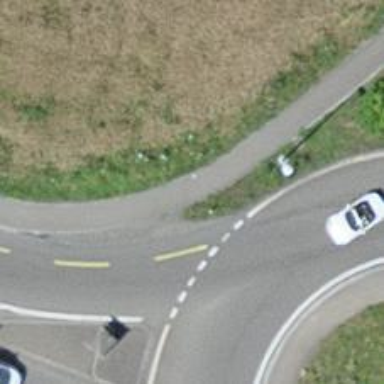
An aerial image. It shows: Asphalt cycleway.